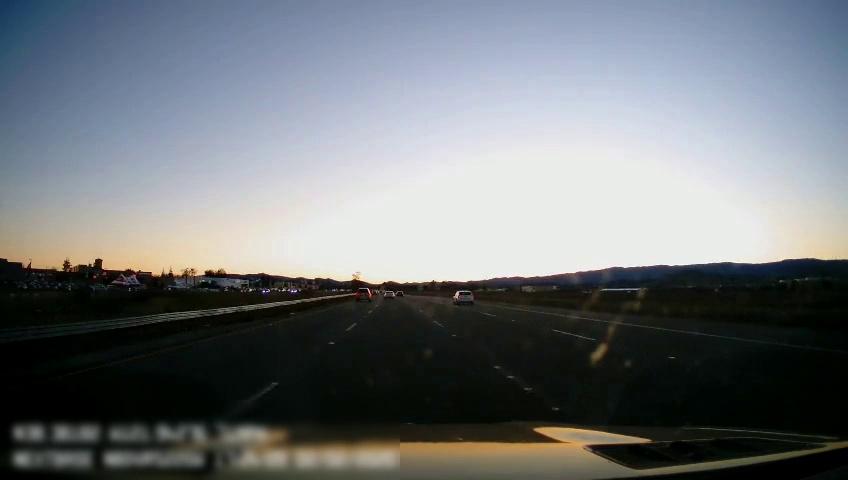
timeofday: Dusk/Dawn/Twilight
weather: Cloudy
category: Drivable Space
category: Vehicles | Car
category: Vehicles | SUV
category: Vehicles | SUV
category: Lanes | Alternate Lane
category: Lanes | Current Lane
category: Lanes | Current Lane
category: Lanes | Alternate Lane
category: Lanes | Alternate Lane